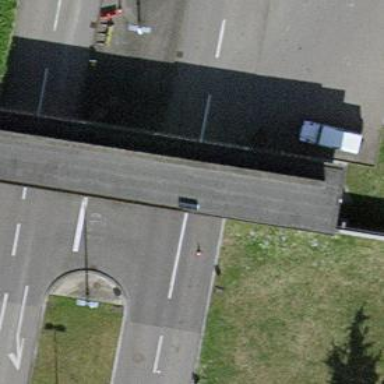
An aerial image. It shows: Service road passing through building tunnel.